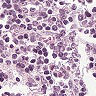
Metastatic tissue present: no